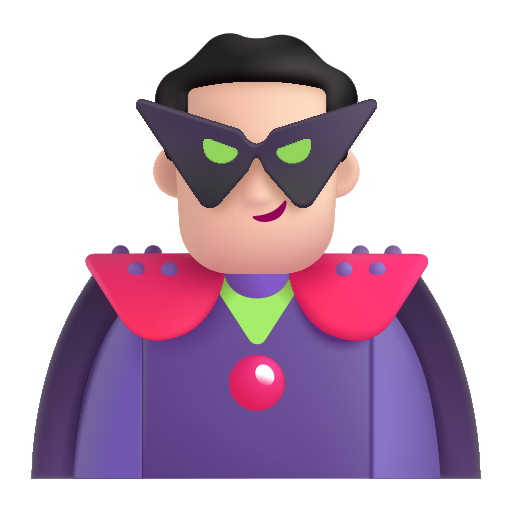
man supervillain color light